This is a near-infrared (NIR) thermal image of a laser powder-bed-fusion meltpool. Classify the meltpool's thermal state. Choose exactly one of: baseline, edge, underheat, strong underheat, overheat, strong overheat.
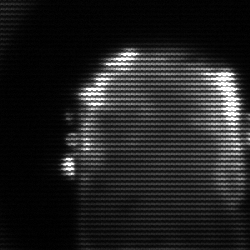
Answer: baseline